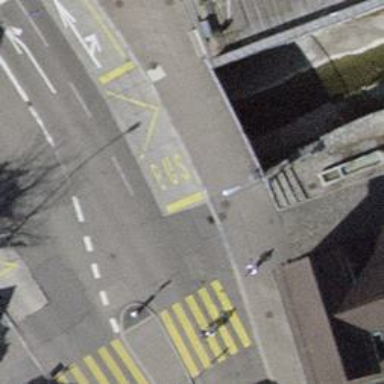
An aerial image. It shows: Unmarked crossing with traffic calming table.